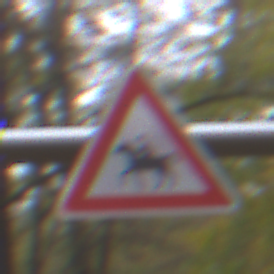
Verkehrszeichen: ReiterRechts
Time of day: MorningAfternoon
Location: Outdoor (Nature)
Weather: Overcast
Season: Autumn
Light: Natural